RGB frame:
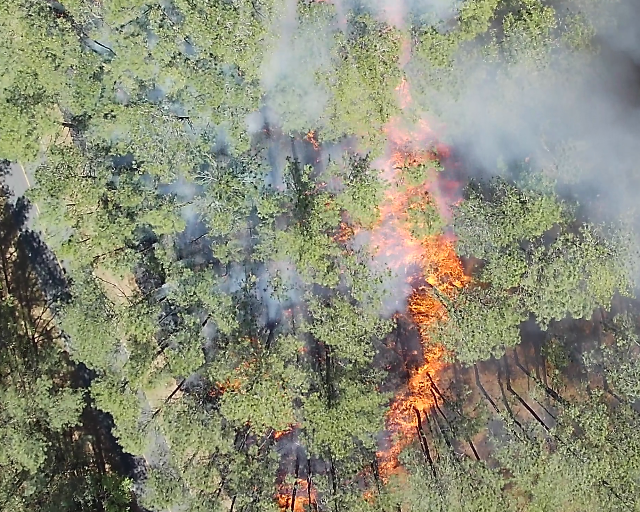
Thermal frame:
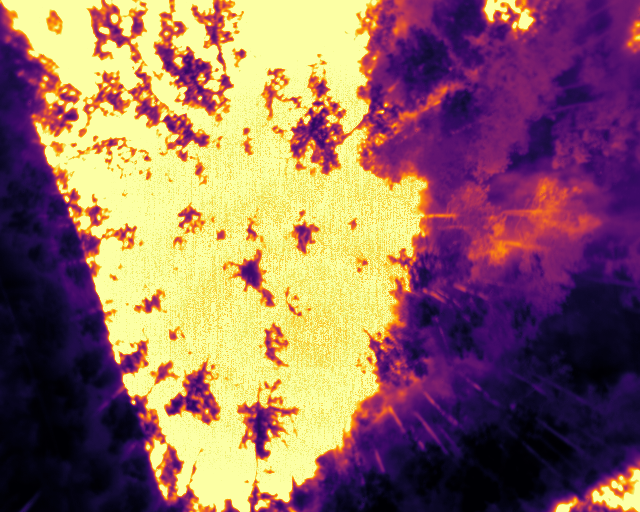
Captured: 2026-02-27 02:35:31
Pixels at or above 80 °C: 239998 (fraction of frame: 0.7324)